Interaction volume radius: 10 \u00c5
Interaction volume height: 15 \u00c5
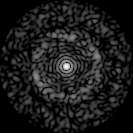
Disorder parameter: 0.8245